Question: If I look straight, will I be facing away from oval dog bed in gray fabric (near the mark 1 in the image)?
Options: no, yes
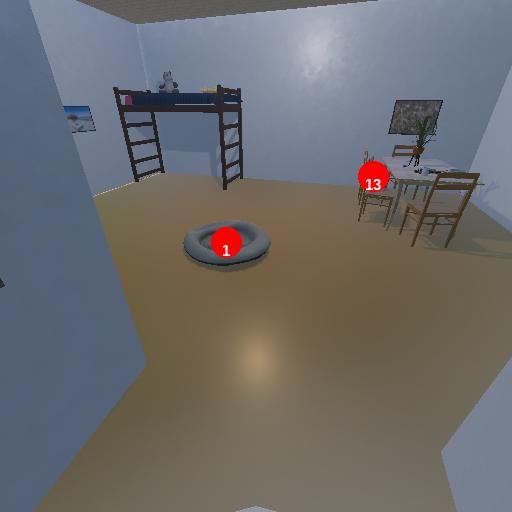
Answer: no